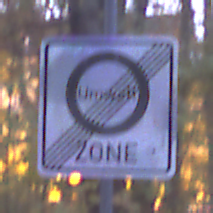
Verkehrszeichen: EndeUmweltzone
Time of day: Night
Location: Outdoor (Suburban)
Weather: PartlyCloudy
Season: NotSpecified
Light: Artificial